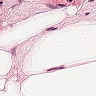
Metastatic tissue present: no